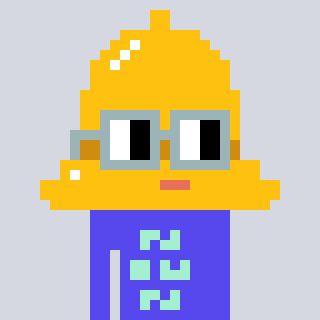
a pixel art character with square dark gray glasses, a bell-shaped head and a computerblue-colored body on a cool background